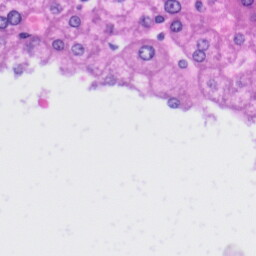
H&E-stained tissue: Liver